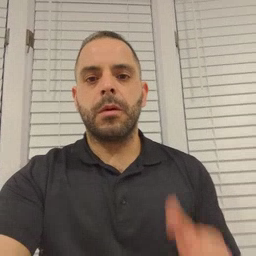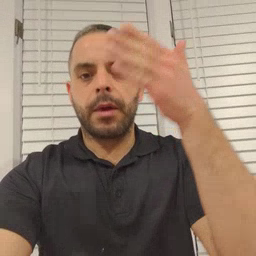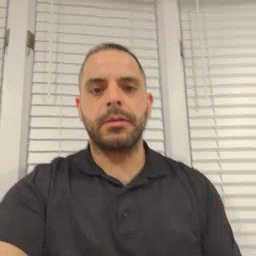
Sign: flag